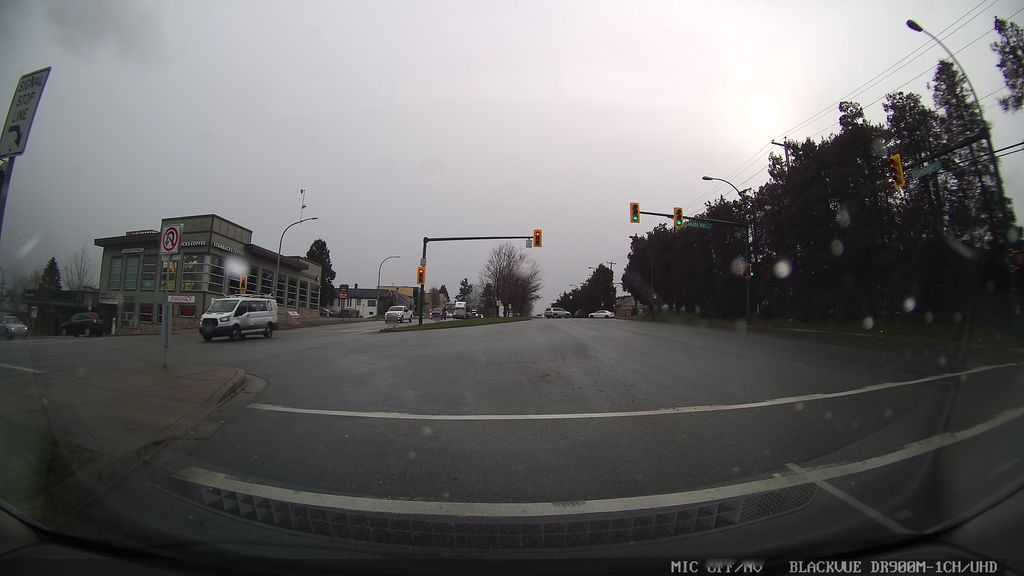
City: vancouver